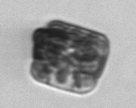
Label: Biddulphia